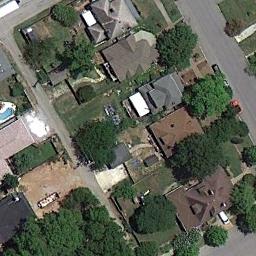
Label: residential